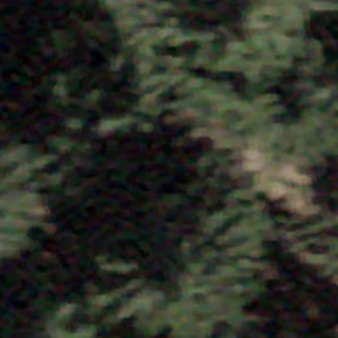
Label: other